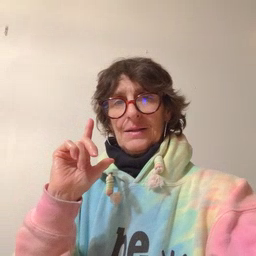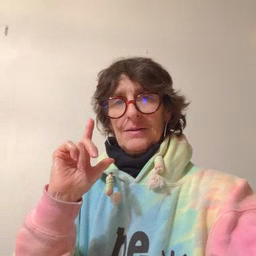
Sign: later